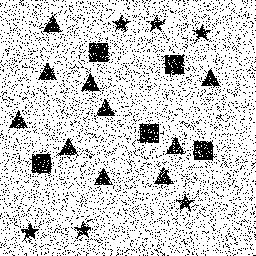
Squares: 5
Triangles: 10
Stars: 6
Total shapes: 21